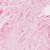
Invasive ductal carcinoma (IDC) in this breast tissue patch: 0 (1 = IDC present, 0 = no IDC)